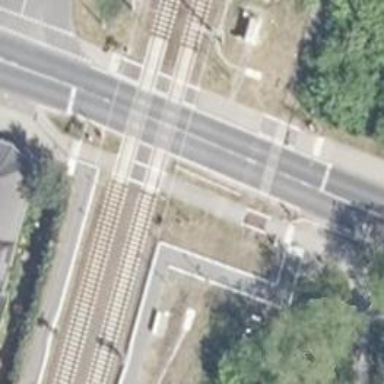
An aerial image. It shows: Railway crossing.